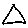
Label: triangle